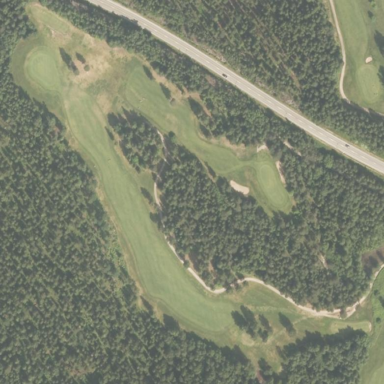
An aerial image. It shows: Rough grassy area used for golf.